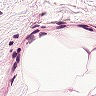
Metastatic tissue present: no